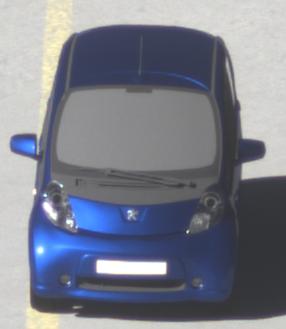
Make: Peugeot
Model: iOn
Detailed model: iOn
Model produced from: 2010/12
Model produced until: 2013/02
Doors: 5
Color: blue
Road condition: dry road
Daytime: morning or afternoon
Contrast: high contrast